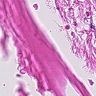
Metastatic tissue present: no